Interaction volume radius: 5 \u00c5
Interaction volume height: 30 \u00c5
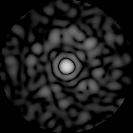
Disorder parameter: 0.7844